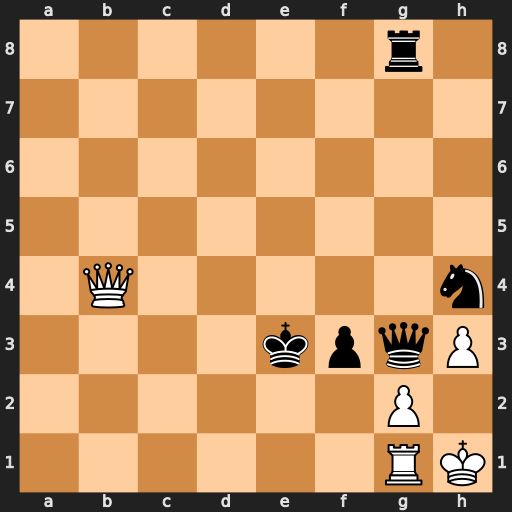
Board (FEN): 6r1/8/8/8/1Q5n/4kpqP/6P1/6RK
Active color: w
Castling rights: -
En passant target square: -
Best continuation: Re1+ Qxe1+ Qxe1+